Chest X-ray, AP view. Patient: 32 years old, sex M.
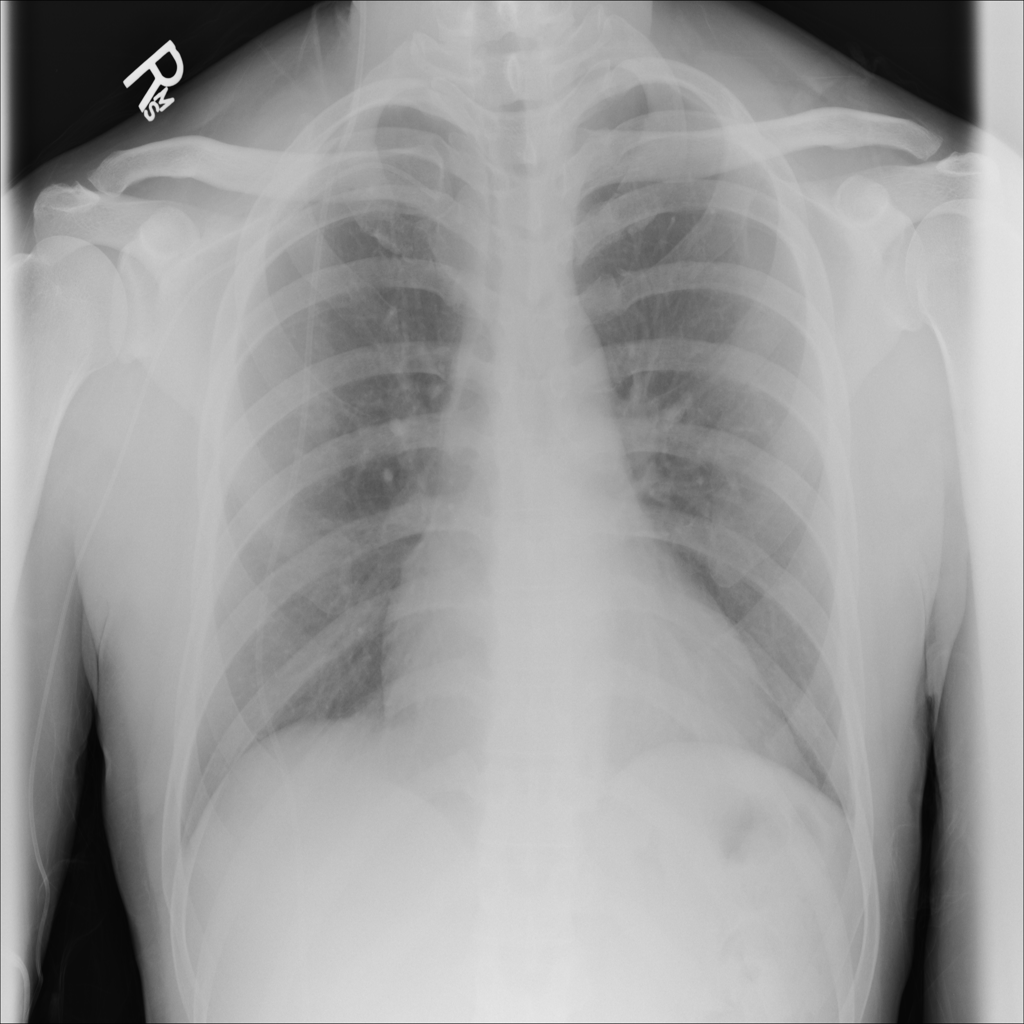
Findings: No Finding